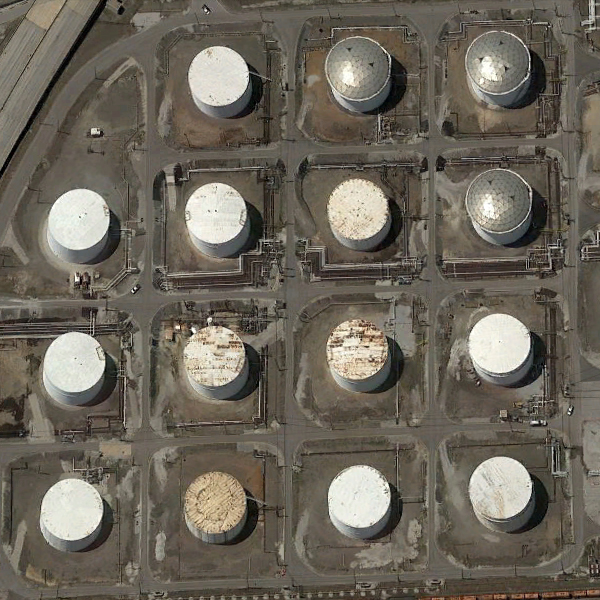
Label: StorageTanks